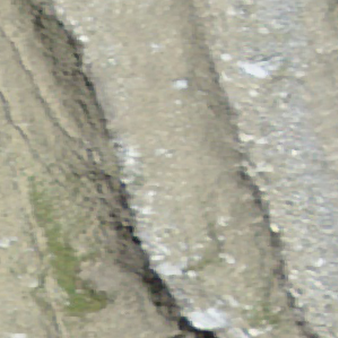
Label: other